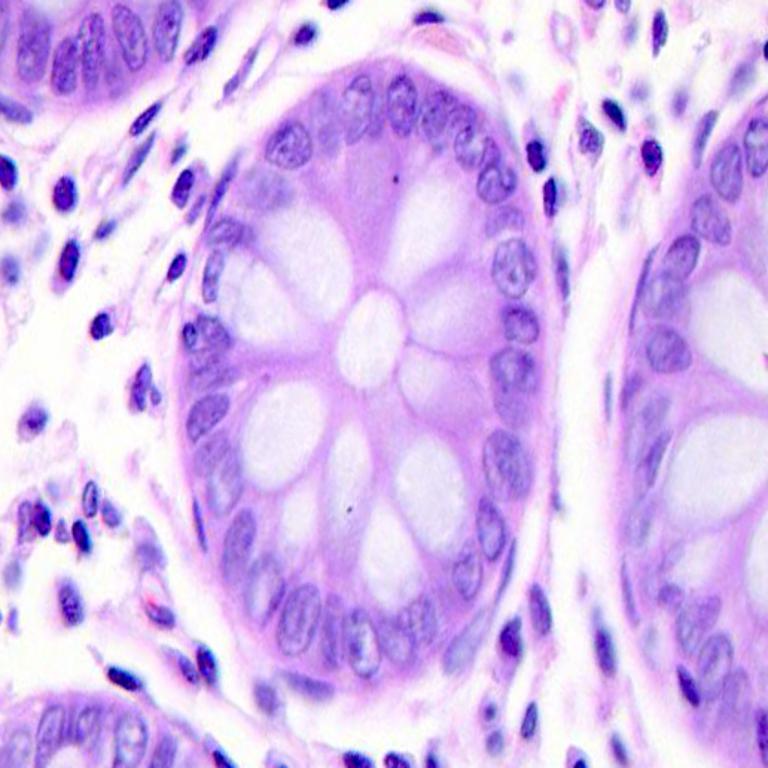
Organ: colon
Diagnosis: benign